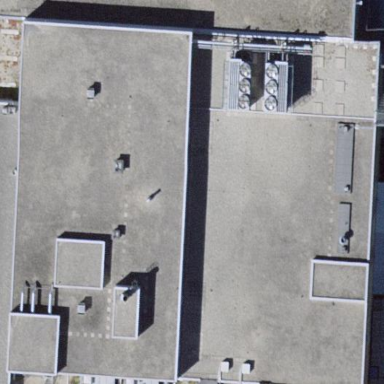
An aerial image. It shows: Industrial building.